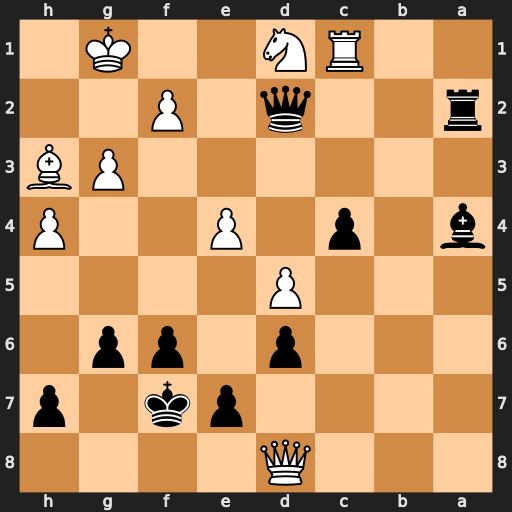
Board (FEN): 3Q4/4pk1p/3p1pp1/3P4/b1p1P2P/6PB/r2q1P2/2RN2K1
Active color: b
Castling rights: -
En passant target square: -
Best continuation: Bxd1 Be6+ Kg7 Qxe7+ Kh6 Qf8+ Kh5 g4+ Bxg4 Bxg4+ Kxg4